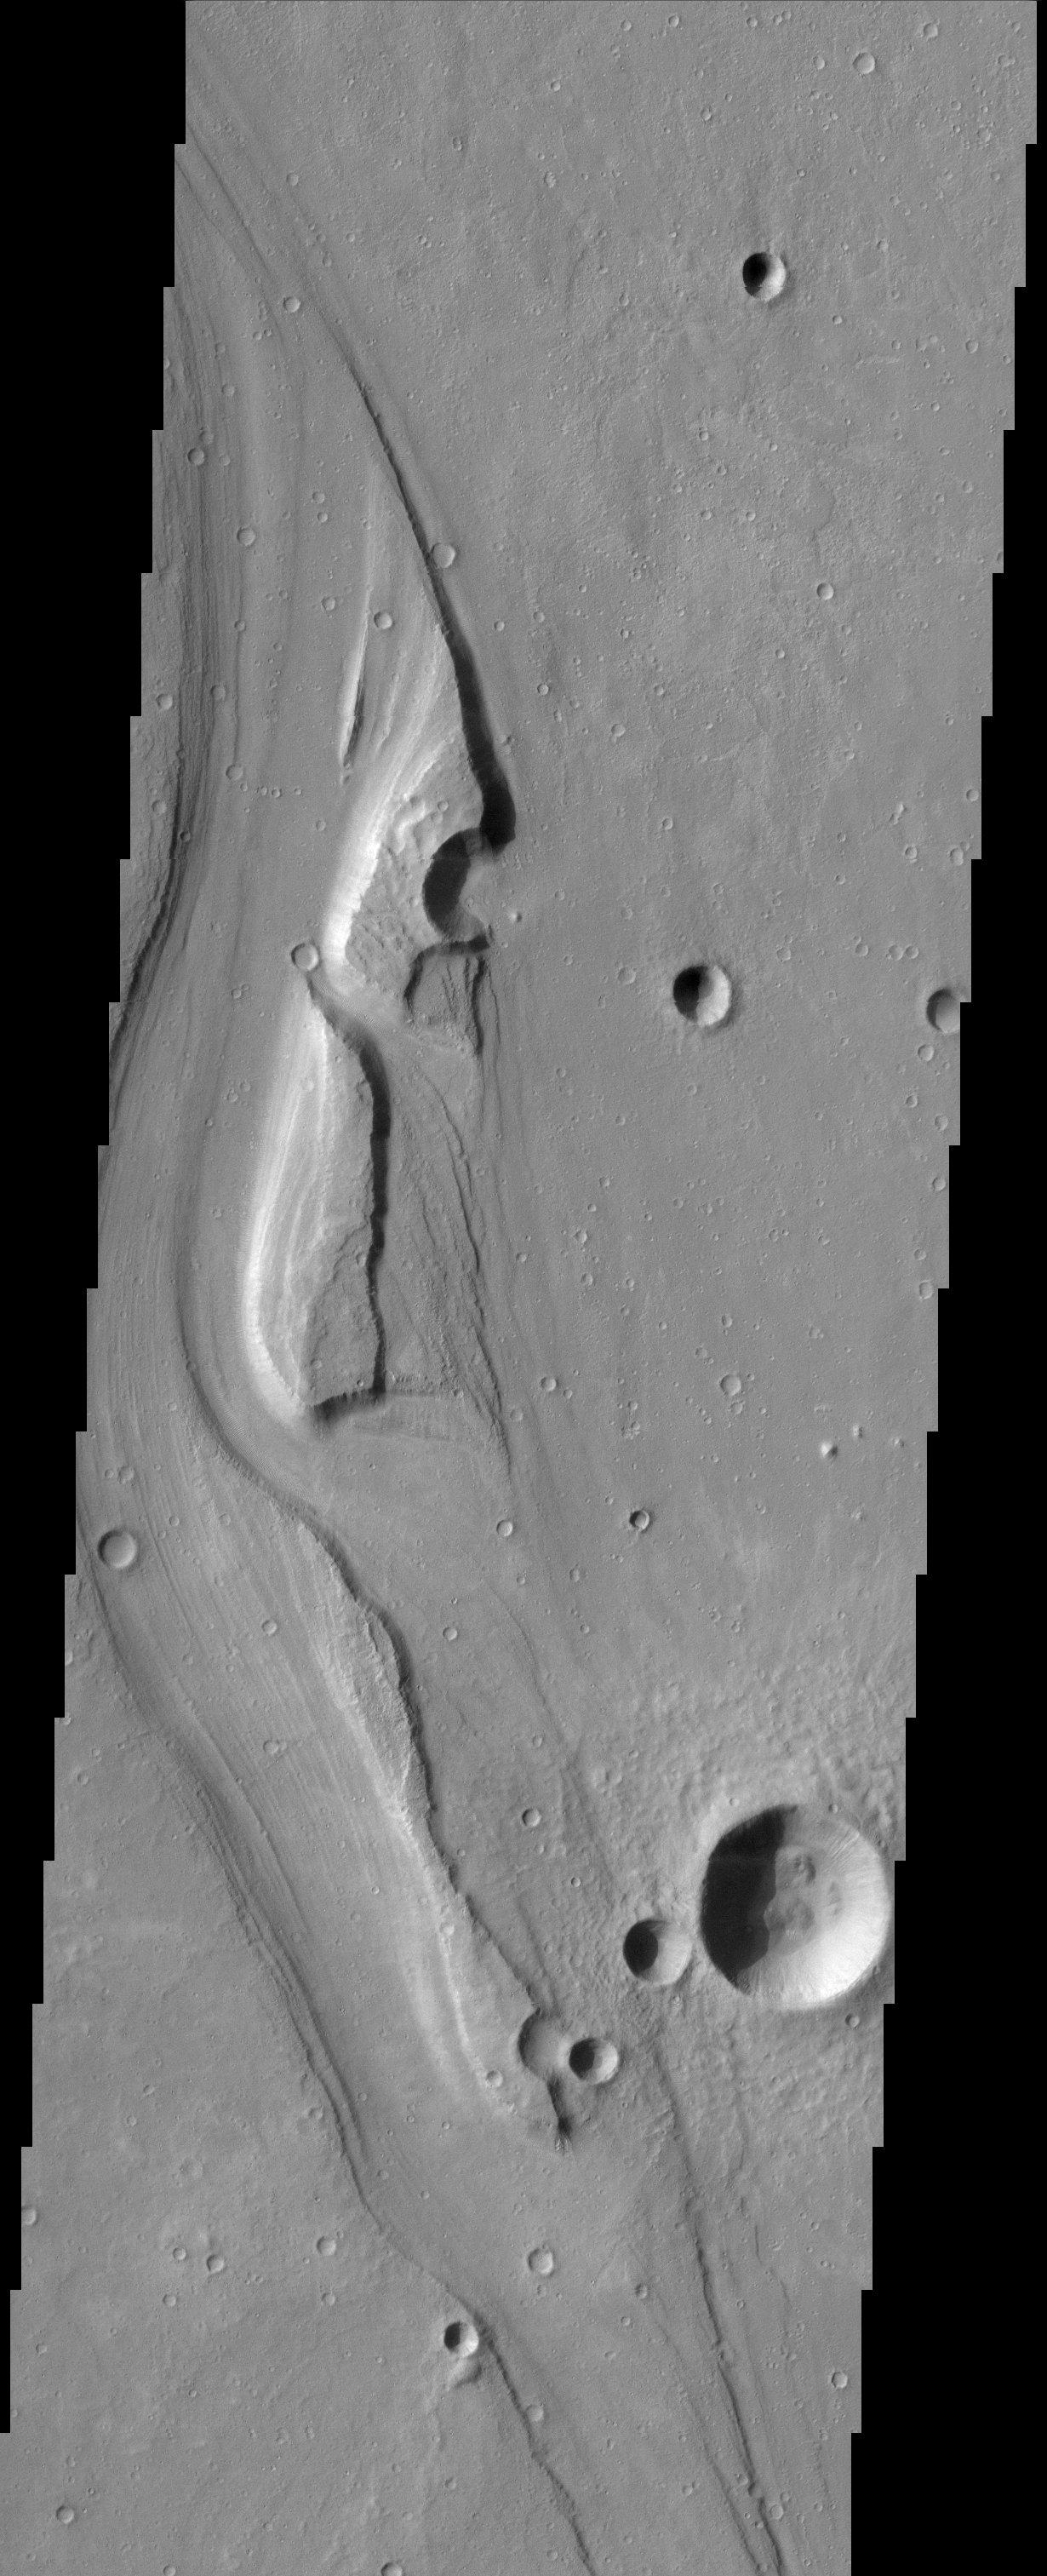
Shalbatana/Simud Vallis Junction Mars, 2001 Mars Odyssey